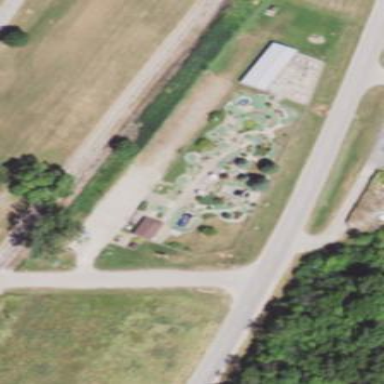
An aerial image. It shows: Miniature golf course.